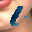
Label: 1